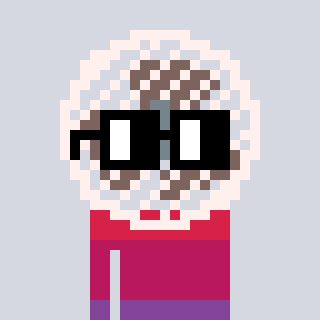
a pixel art character with square black glasses, a fan-shaped head and a bege-colored body on a cool background